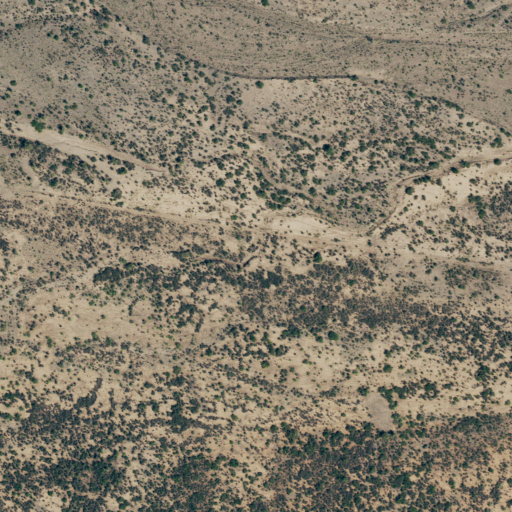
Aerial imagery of valley in Texas named Bear Canyon containing shrub and grassland